Question: How to write a query suitable for generating an age pyramid like this:

I have a table with a DATE field containing their birthday and a BOOL field containing the gender (male = 0, female = 1). Either field can be NULL.
I can't seem to work out how to handle the birthdays and put them into groups of 10 years.
EDIT:
Ideally the X axis would be percent rather than thousands :)
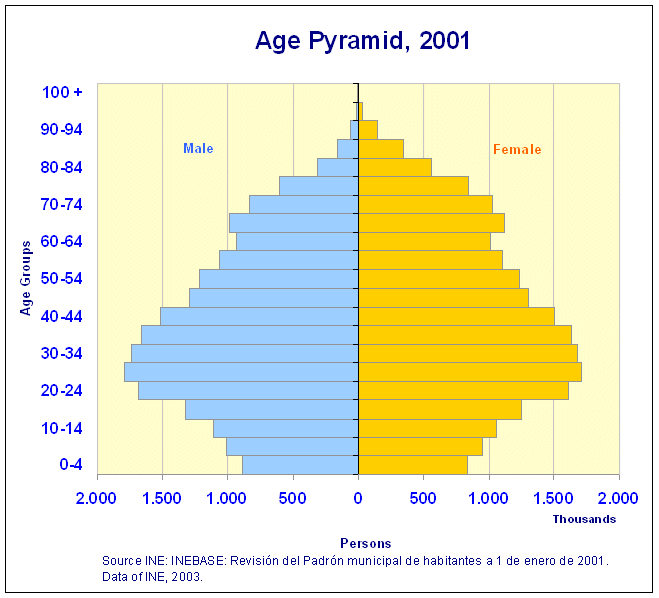
Answer: '''
SELECT FLOOR((EXTRACT(YEAR FROM FROM_DAYS(DATEDIFF(NOW(), birthday))) - 4) / 10) AS age, gender, COUNT(*)
FROM mytable
GROUP BY
age, gender
'''
'-1' in age means '0-4', '0' means '4-14' etc.
This query may leave gaps if there are no persons within a given age group.
The same with percents (from total population):
'''
SELECT FLOOR((EXTRACT(YEAR FROM FROM_DAYS(DATEDIFF(NOW(), birthday))) - 4) / 10) AS age, gender,
COUNT(*) /
(
SELECT COUNT(*)
FROM mytable
)
FROM mytable
GROUP BY
age, gender
'''